Question: I try to load Local HTML page in my web view. It loads but Images are not loaded.
of file is as follow:

'''
<div class = "logo mt10 text-center"> <img src="images/logo.png" alt="Logo Goes Here"> </div>
'''
'''
NSString *htmlFile = [[NSBundle mainBundle] pathForResource:@"index" ofType:@"html"];
NSString* htmlString = [NSString stringWithContentsOfFile:htmlFile encoding:NSUTF8StringEncoding error:nil];
NSString *path = [[NSBundle mainBundle] bundlePath];
NSURL *baseURL = [NSURL fileURLWithPath:path];
[web loadHTMLString:htmlString baseURL:baseURL];
'''
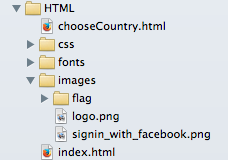
Answer: Hey you can use following way of doing this :
1. Drag the resource into your xcode project (I dragged a folder named www from my finder window), you will get two options "create groups for any added folders" and "create folders references for any added folders".
2. Select the "create folder references" option.
3. Use the following code to load the files using relative path. NSURL *url = [NSURL fileURLWithPath:[[NSBundle mainBundle] pathForResource:@"index" ofType:@"html" inDirectory:@"www"]];
[webview loadRequest:[NSURLRequest requestWithURL:url]];
Your all your relative links(like img/.gif, js/.js) will gets resolve.
You can then refer to your images like this:
'''
<img src="myimage.png">
'''